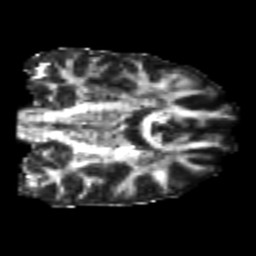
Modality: FA
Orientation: coronal
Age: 21
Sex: male
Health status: healthy
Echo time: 0.074 s